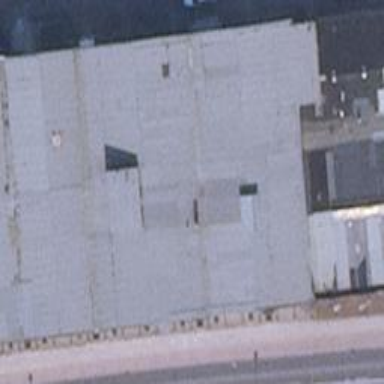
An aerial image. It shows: Commercial building.